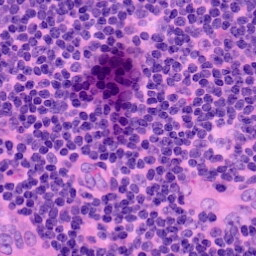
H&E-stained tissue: LymphNode